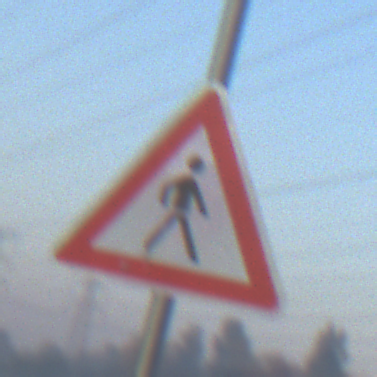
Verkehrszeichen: FussgaengerLinks
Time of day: Dawn
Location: Outdoor (Nature)
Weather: Clear
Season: NotSpecified
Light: Natural